Current action and preconditions to check: trajectory_clear

Your task: For each precondition in the list above, predict whether it will hold at this action.

Consider the current scene as observed from the mobile robot's camera, and analyze the predicted future states of all dynamic agents (e.g., people, animals, vehicles, or any moving entities) within the NEXT SECOND.

IMPORTANT: Only answer "very likely" if you are absolutely certain—based on strong, clear evidence—that a dynamic agent will violate the precondition in the predicted future state. Do NOT answer "very likely" for unlikely, ambiguous, or low-probability risks.

Ask yourself for each precondition: Is there a high probability, with clear and convincing evidence, that the predicted future states of any dynamic agent will interfere with the predicted future state of the currently executing action within the NEXT SECOND, causing that precondition to fail?

Assess the risk level based on these predictions. Use "likely" or "very likely" if motions create a clear risk of interference.

Use "neutral" or "improbable" if agents are nearby but their predicted paths are clearly diverging or non-conflicting.

Failure Risk Categories: "very improbable", "improbable", "neutral", "likely", "very likely"

Answer Format: Output ONLY the probability_of_failure value from these categories: "very improbable", "improbable", "neutral", "likely", "very likely"

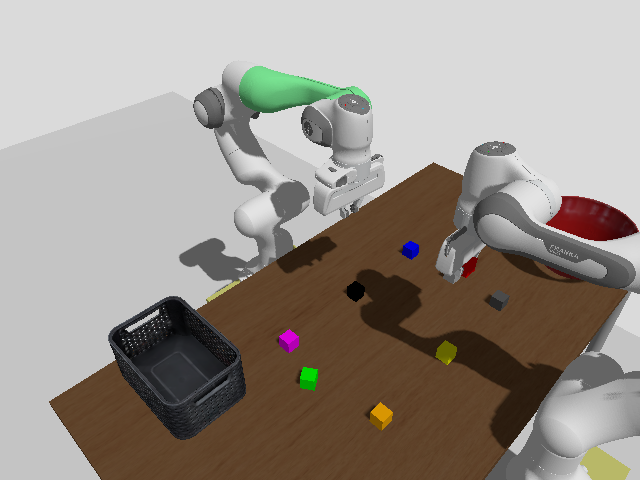

Answer: improbable